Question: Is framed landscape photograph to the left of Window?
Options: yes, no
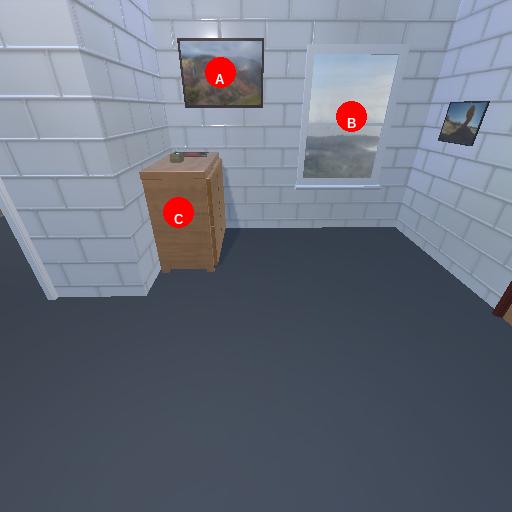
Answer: yes